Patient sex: F
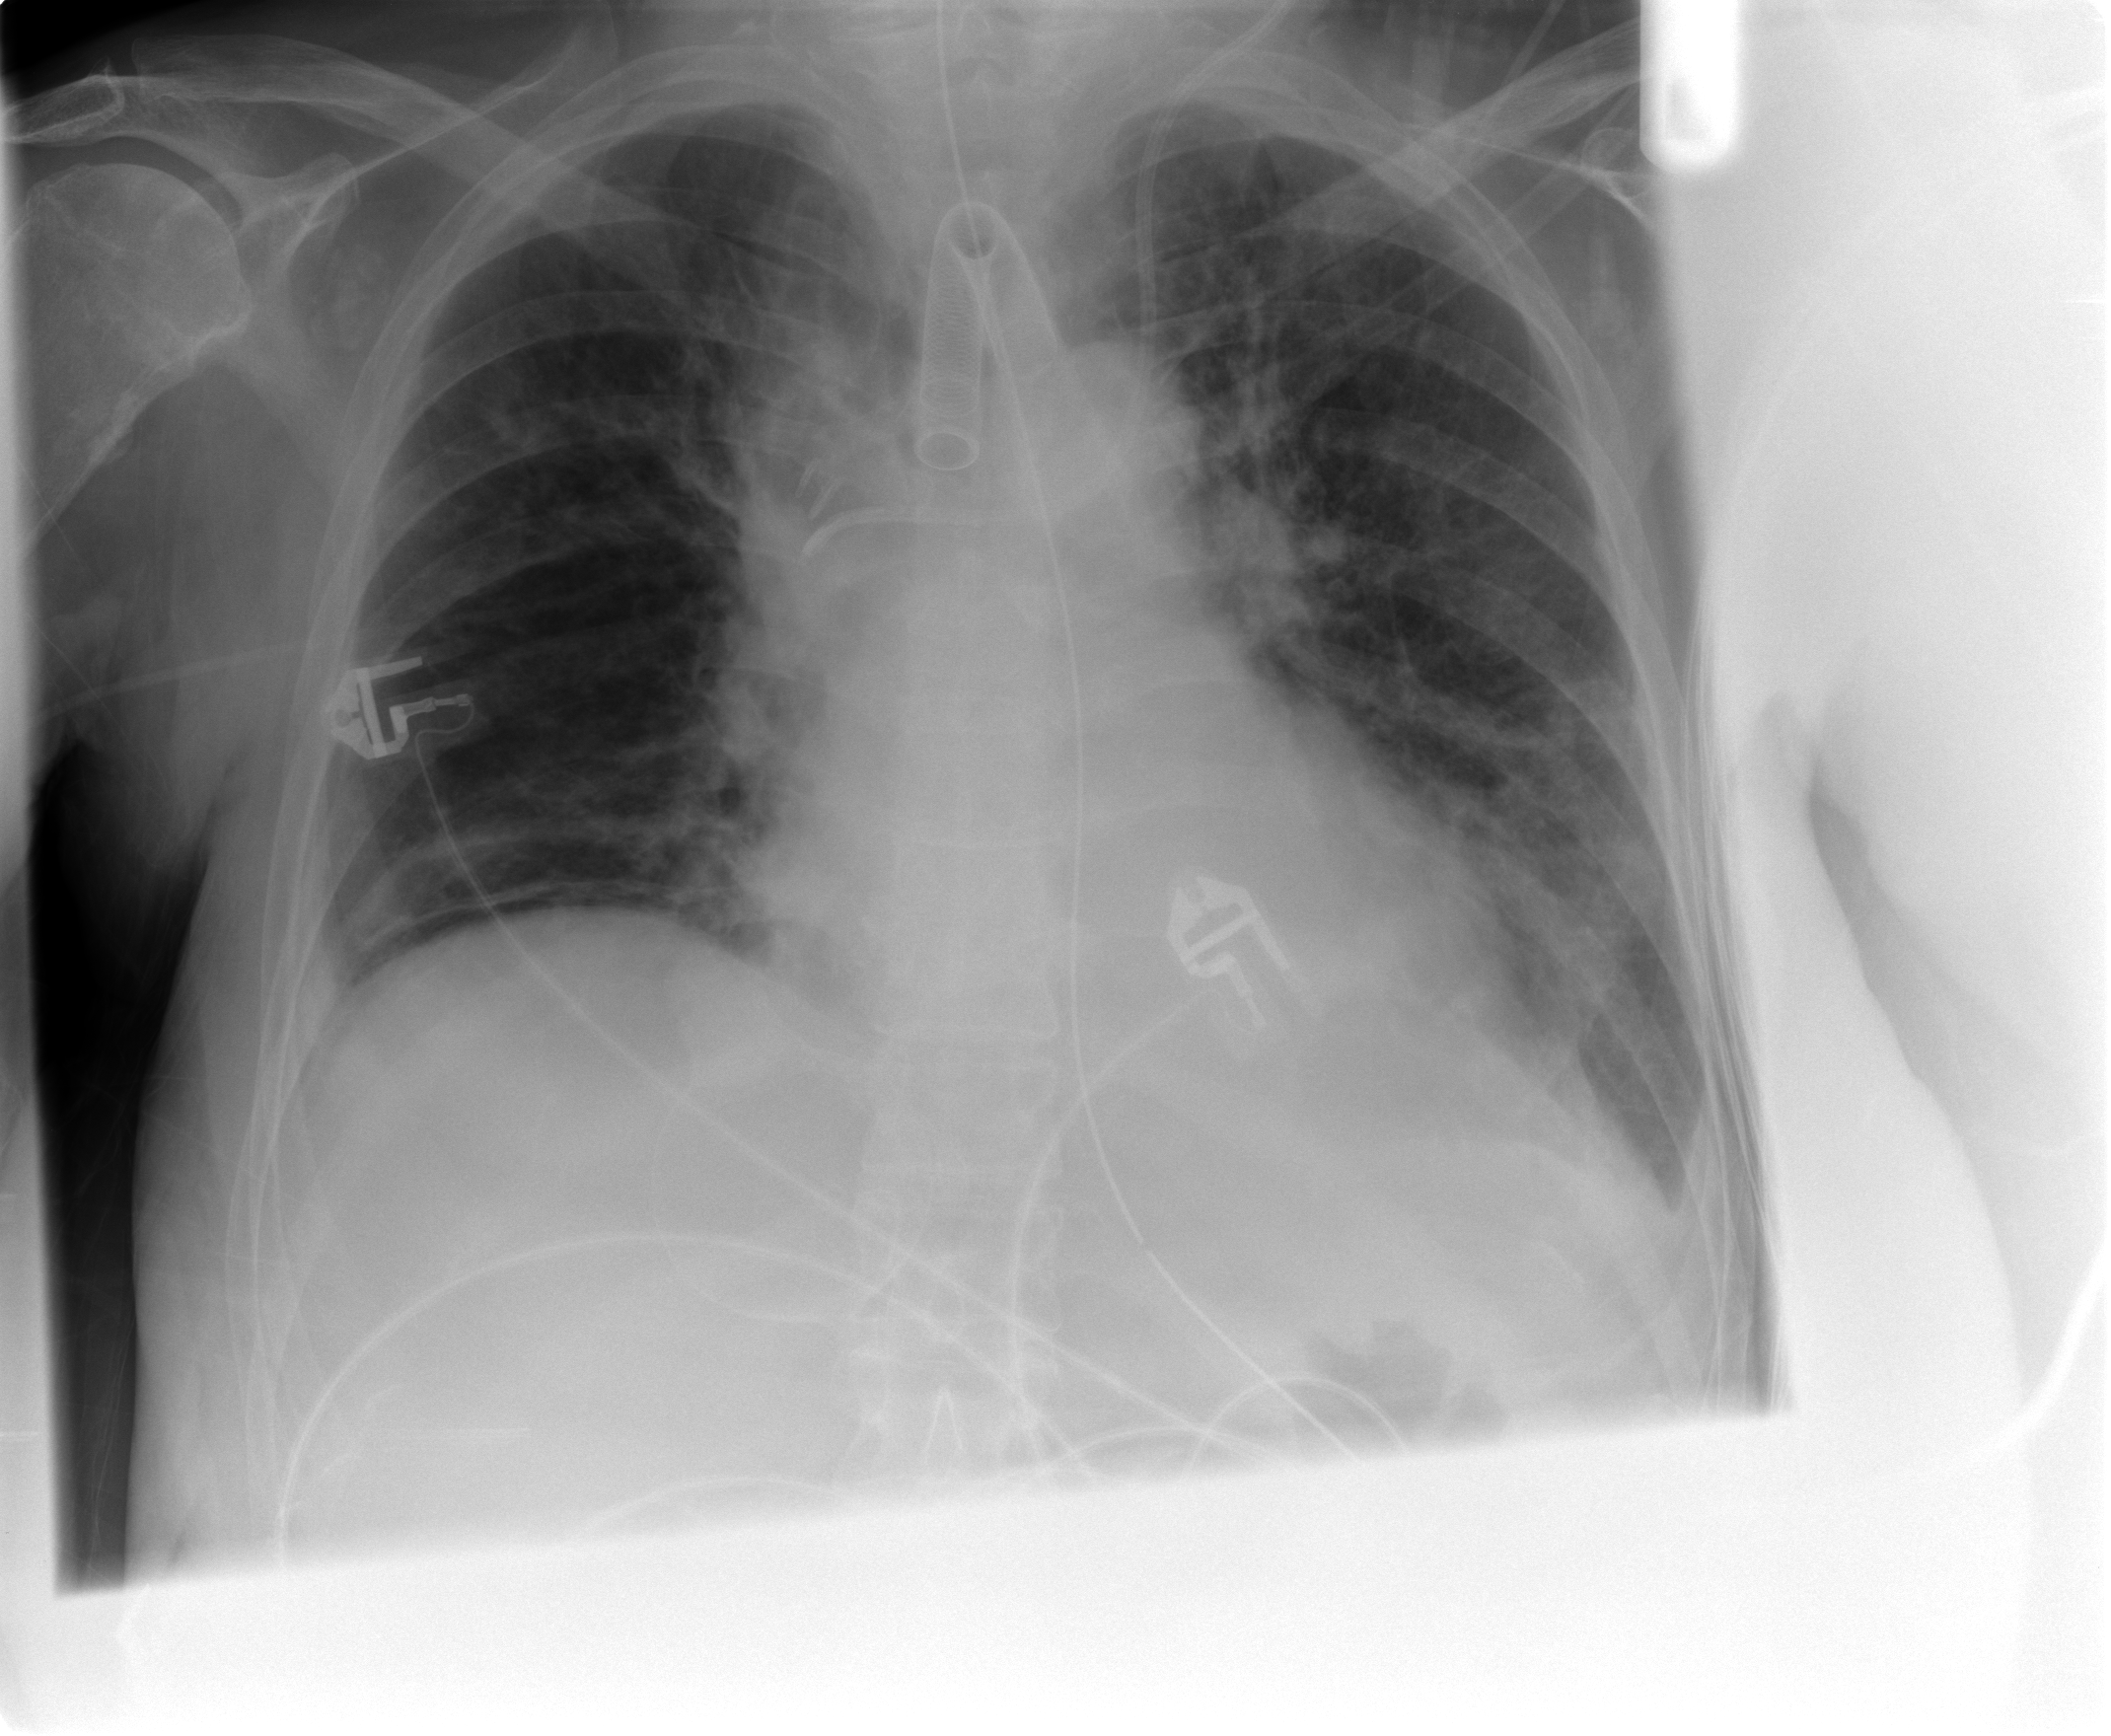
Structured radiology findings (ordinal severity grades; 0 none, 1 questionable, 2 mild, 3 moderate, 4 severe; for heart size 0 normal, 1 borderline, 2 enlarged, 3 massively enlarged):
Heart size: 1
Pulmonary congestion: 2
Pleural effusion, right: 0
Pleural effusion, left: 2
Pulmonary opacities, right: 1
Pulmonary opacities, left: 1
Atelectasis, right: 2
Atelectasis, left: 2